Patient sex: M
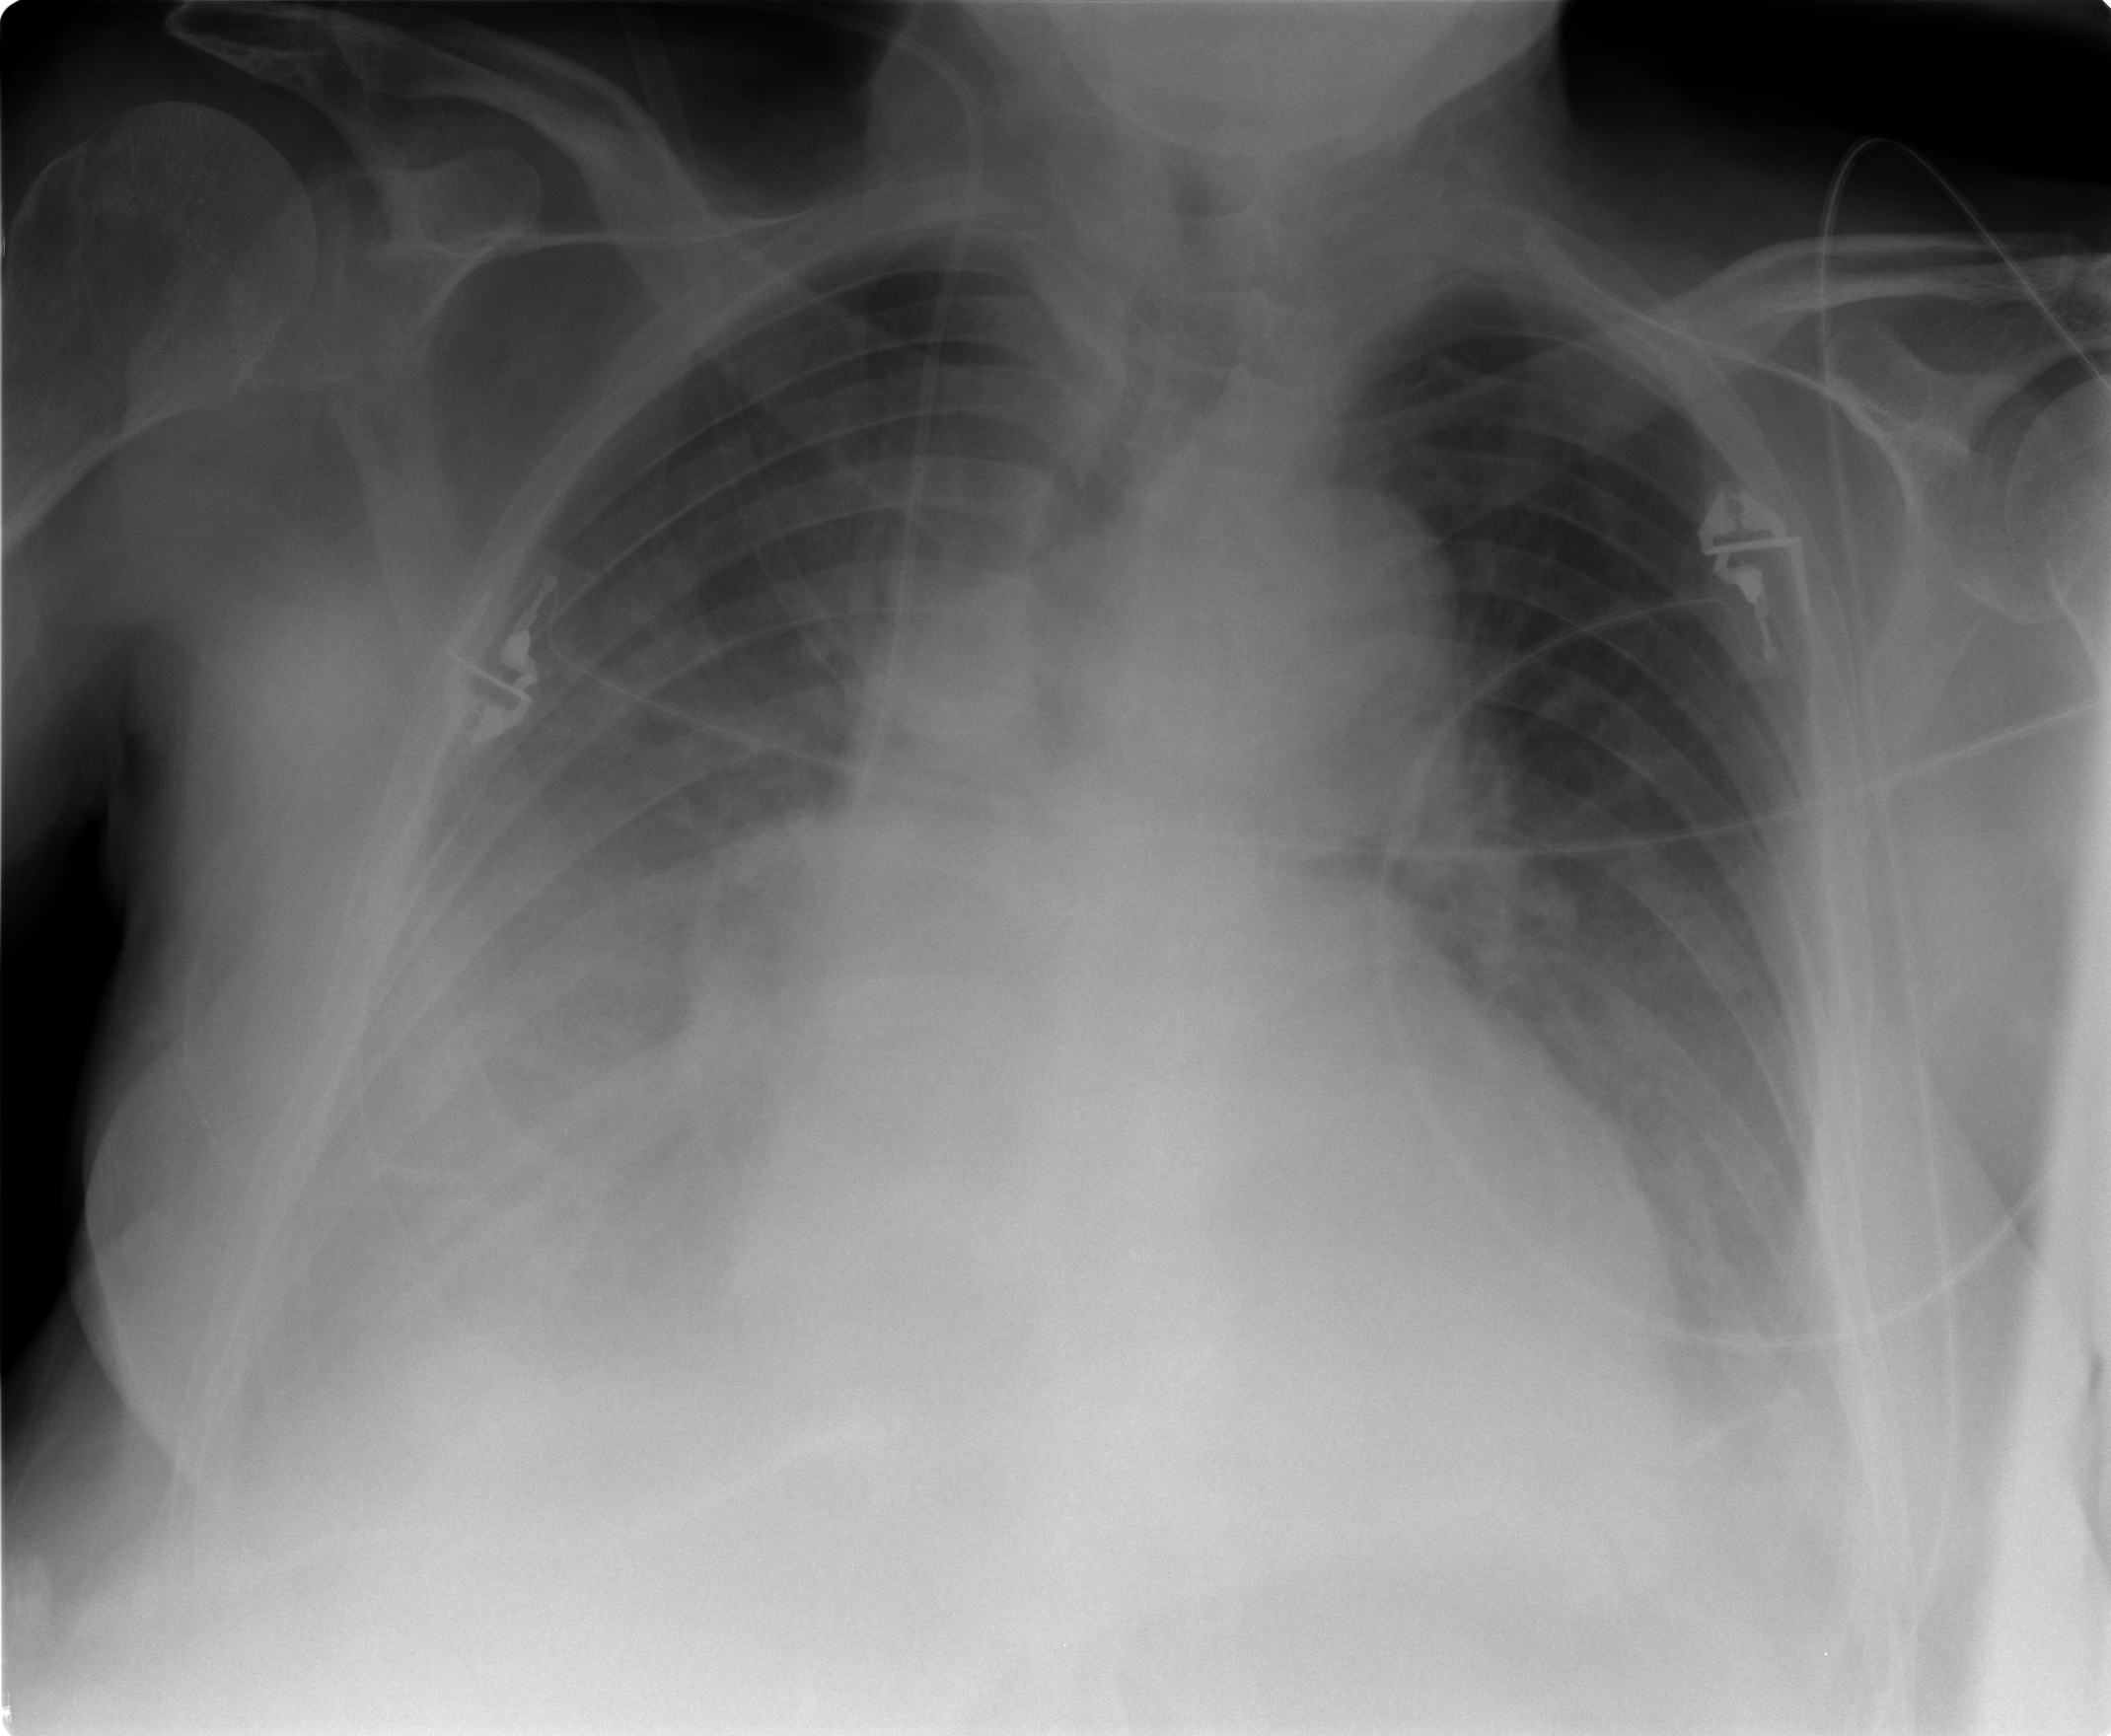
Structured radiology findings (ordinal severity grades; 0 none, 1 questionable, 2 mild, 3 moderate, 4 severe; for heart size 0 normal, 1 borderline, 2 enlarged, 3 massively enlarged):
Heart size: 2
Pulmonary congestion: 0
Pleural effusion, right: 3
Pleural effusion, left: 1
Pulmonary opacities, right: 0
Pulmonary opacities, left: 0
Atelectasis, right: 2
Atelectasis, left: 2